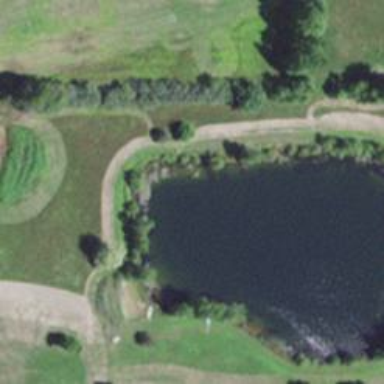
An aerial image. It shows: Pond with natural water.